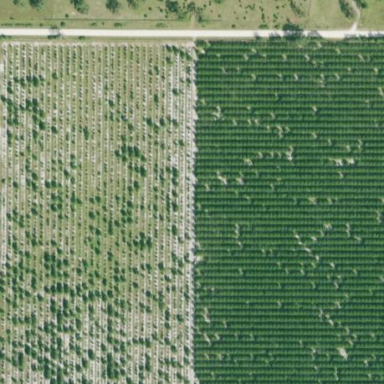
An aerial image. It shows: Orchard.